Interaction volume radius: 10 \u00c5
Interaction volume height: 10 \u00c5
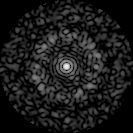
Disorder parameter: 0.8263